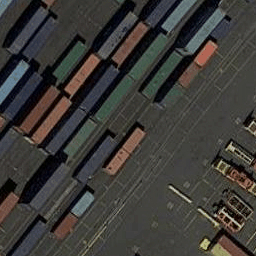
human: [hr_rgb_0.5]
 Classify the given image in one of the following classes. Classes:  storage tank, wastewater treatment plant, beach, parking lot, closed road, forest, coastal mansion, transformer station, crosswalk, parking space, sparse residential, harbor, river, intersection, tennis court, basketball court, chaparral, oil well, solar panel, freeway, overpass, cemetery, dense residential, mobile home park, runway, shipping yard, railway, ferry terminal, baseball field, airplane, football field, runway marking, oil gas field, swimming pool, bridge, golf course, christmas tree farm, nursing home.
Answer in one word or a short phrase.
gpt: shipping yard